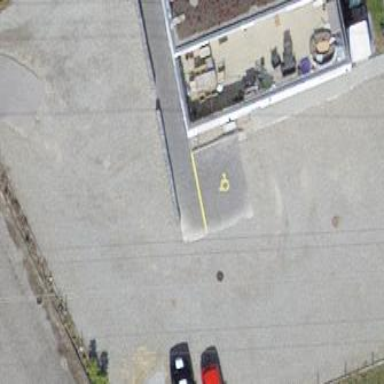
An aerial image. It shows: Parking area with paving stones surface.